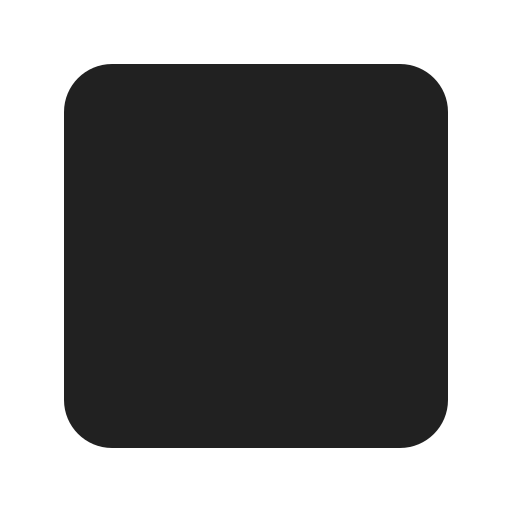
black  square high contrast